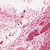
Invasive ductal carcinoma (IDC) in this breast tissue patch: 0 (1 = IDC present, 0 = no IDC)